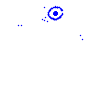
Particle: pion